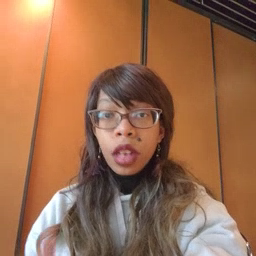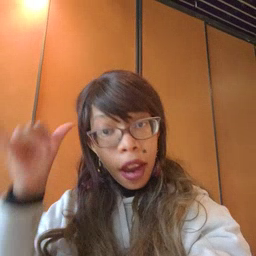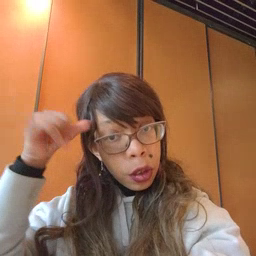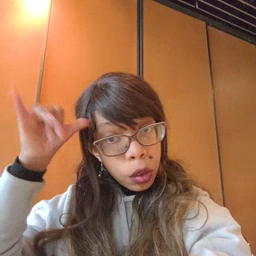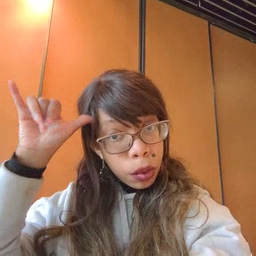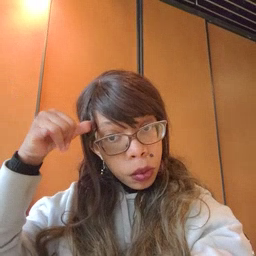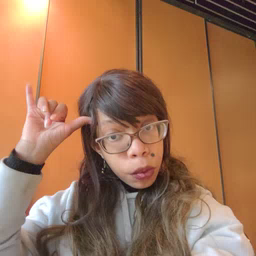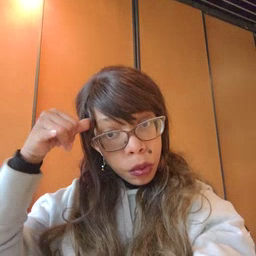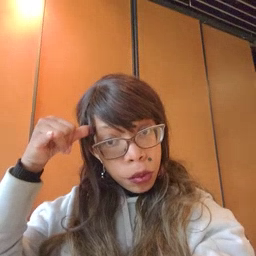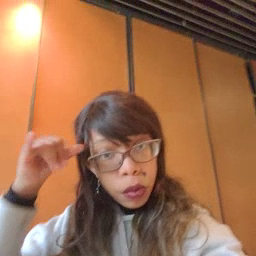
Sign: cow